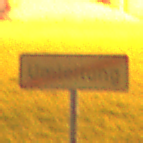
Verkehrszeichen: EndeDerUmleitungsankuendigung
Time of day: Night
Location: Outdoor (Suburban)
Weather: PartlyCloudy
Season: NotSpecified
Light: Artificial